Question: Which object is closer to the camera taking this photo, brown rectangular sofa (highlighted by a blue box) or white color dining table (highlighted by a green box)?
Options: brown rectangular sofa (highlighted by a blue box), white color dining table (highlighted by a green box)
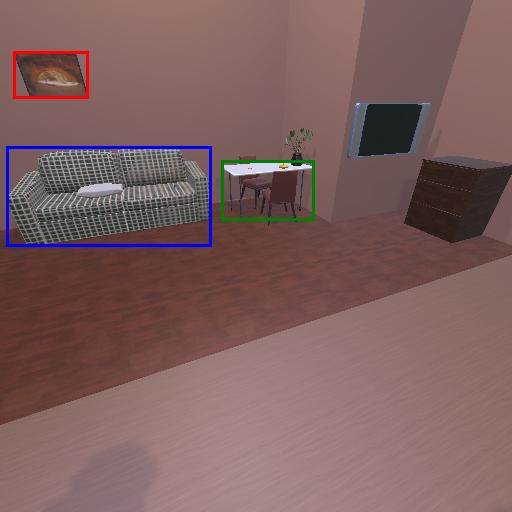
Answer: brown rectangular sofa (highlighted by a blue box)